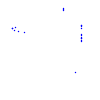
Particle: kaon